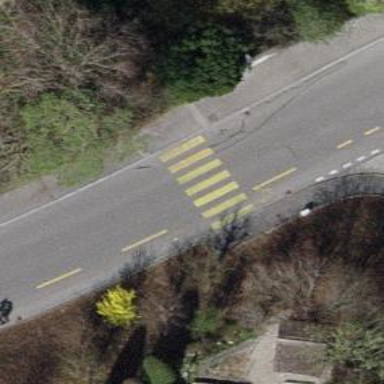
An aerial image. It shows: Uncontrolled footway crossing with markings.